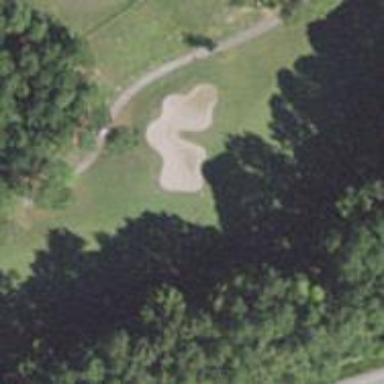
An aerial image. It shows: View of golf hole.